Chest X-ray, AP view. Patient: 44 years old, sex M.
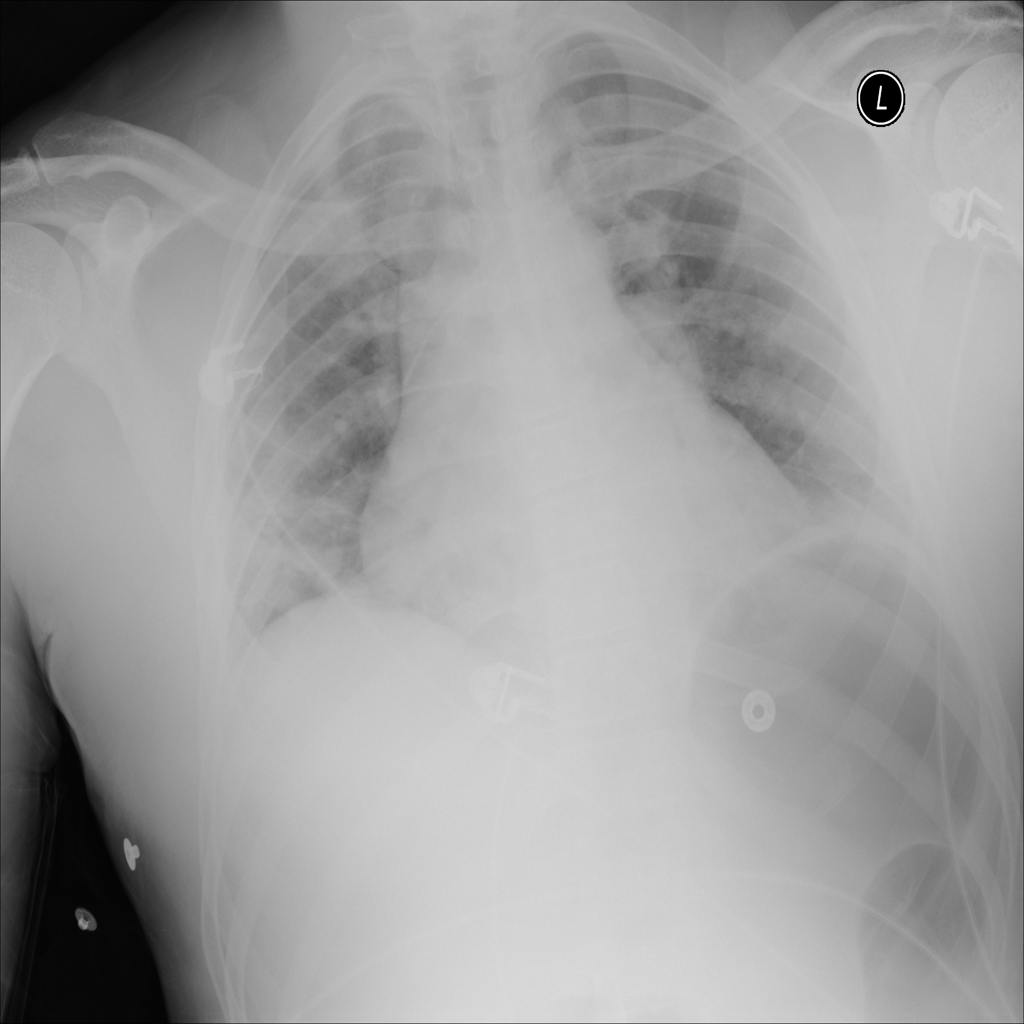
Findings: Atelectasis, Infiltration